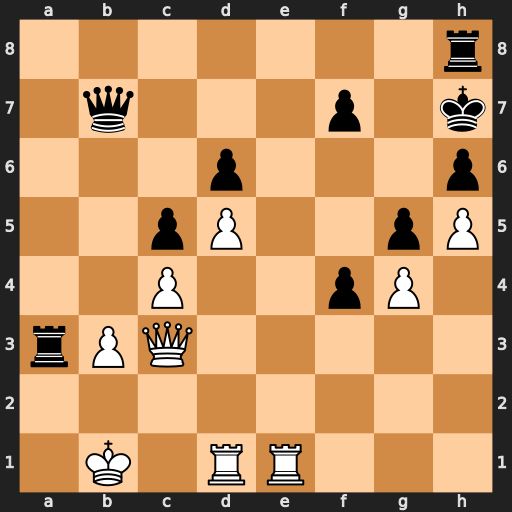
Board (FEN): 7r/1q3p1k/3p3p/2pP2pP/2P2pP1/rPQ5/8/1K1RR3
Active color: w
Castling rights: -
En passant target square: -
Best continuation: Qc2+ Kg8 Re8+ Kg7 Rxh8